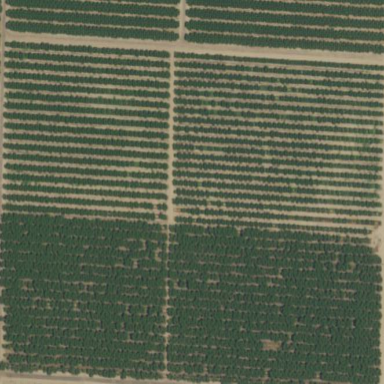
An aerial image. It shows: Orchard planted with peach trees.